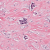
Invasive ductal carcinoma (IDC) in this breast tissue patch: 1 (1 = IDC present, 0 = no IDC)